Field crop: tomato
Growth stage: 1
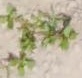
Species: portulaca